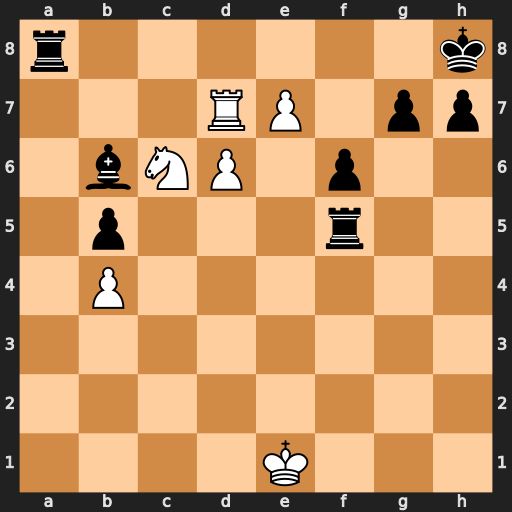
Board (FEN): r6k/3RP1pp/1bNP1p2/1p3r2/1P6/8/8/4K3
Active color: w
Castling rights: -
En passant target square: -
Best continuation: Rd8+ Rxd8 d7 Rg8 e8=Q